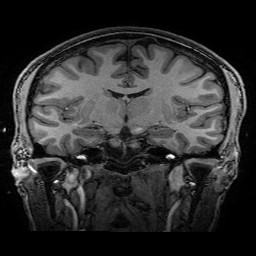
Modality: T1w
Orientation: sagittal
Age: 19
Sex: female
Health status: healthy